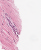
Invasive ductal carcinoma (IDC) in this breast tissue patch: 0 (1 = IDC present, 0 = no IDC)